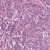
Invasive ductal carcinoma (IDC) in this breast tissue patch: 1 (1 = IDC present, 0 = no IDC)